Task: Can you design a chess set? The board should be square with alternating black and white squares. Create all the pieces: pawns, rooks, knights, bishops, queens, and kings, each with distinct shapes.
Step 2987:
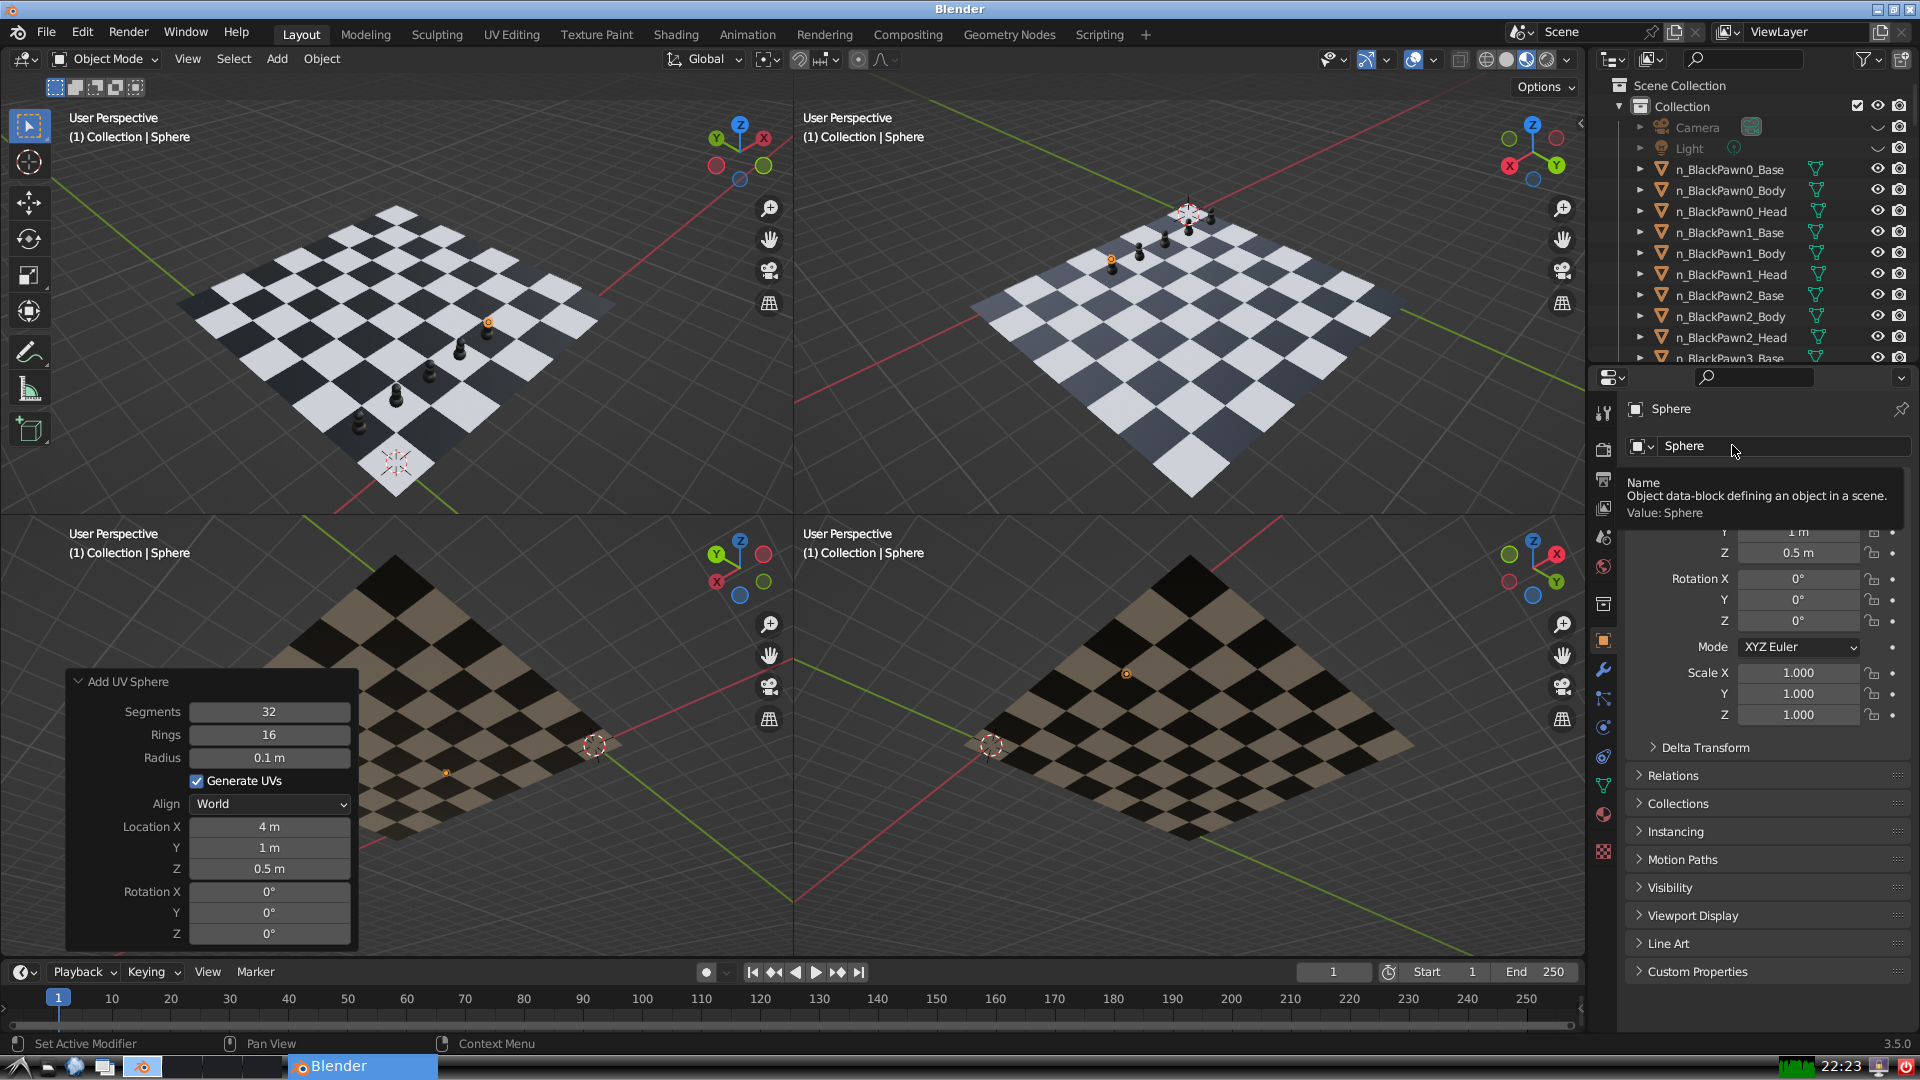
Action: click: no